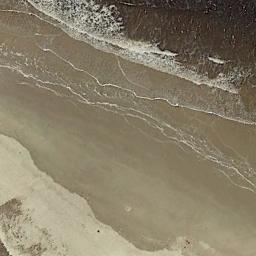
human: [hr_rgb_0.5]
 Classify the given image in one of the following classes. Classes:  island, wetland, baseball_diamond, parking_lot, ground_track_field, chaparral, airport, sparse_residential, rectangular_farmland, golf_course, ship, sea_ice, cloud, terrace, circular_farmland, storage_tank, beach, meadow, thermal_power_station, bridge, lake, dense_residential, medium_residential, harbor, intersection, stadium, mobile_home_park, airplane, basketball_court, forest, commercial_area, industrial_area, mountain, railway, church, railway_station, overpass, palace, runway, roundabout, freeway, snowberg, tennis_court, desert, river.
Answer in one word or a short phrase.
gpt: beach